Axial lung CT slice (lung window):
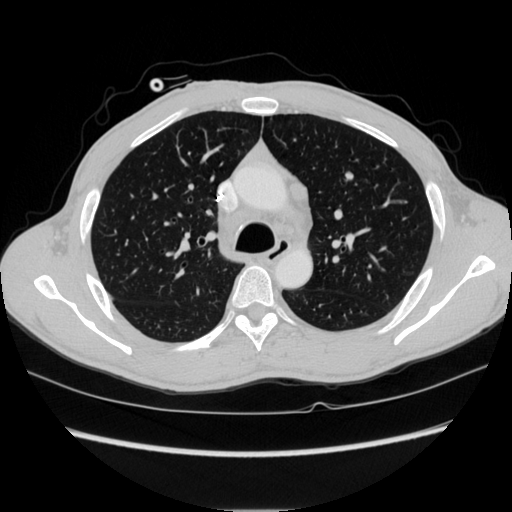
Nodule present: no